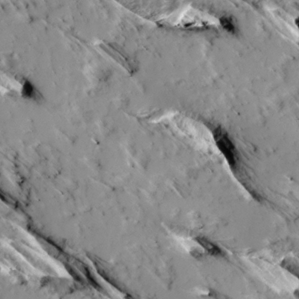
Label: non_frost